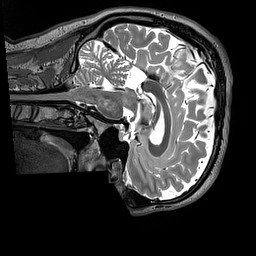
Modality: T2w
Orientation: sagittal
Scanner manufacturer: siemens
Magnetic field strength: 3 T
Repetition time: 3.2 s
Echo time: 0.451 s